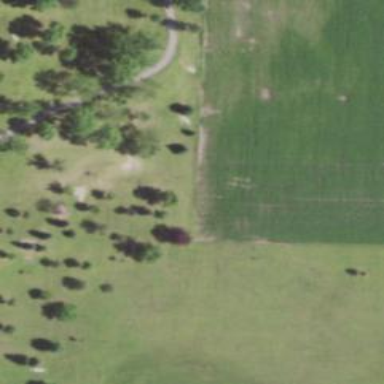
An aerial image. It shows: Disc golf hole.